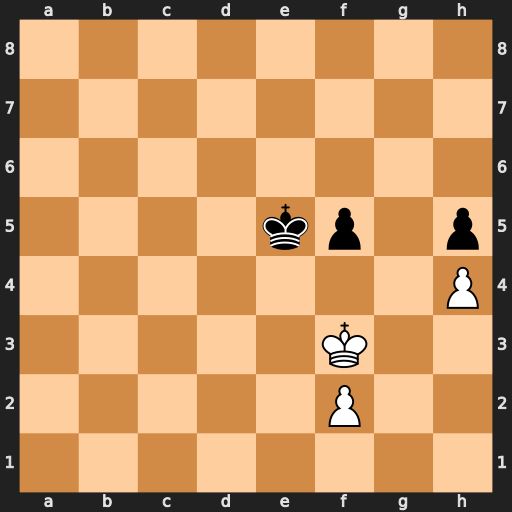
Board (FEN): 8/8/8/4kp1p/7P/5K2/5P2/8
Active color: w
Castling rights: -
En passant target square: -
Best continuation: Ke3 f4+ Kd3 Kf5 f3